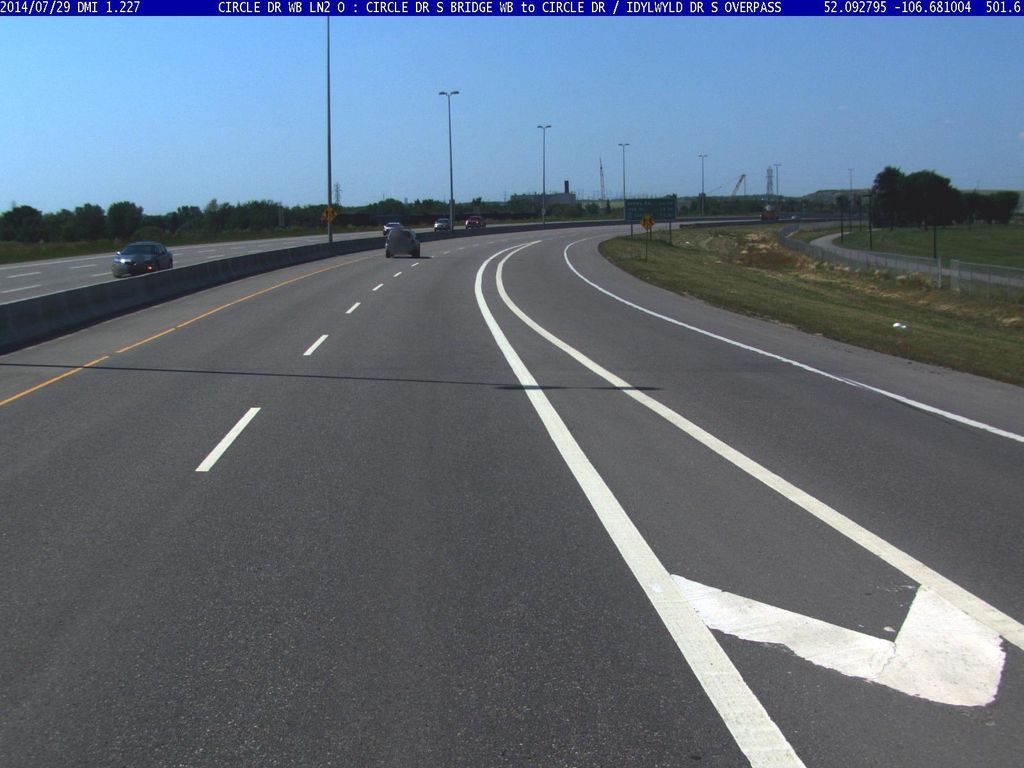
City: saskatoon